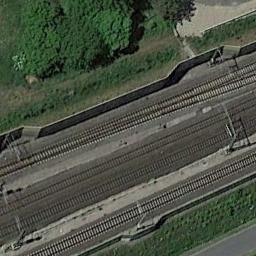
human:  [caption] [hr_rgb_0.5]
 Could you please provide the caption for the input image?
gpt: The railway is next to some trees .

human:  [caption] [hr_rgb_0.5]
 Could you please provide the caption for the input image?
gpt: These railways have no trains on the railways and a grove of trees is on one side of the railways .

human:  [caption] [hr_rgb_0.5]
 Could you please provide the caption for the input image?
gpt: There are many trees beside the railway .

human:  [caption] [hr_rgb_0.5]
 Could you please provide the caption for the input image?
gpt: There are two parallel railway lines here .

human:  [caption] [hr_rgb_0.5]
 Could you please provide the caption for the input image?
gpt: There are green meadows beside the railway .